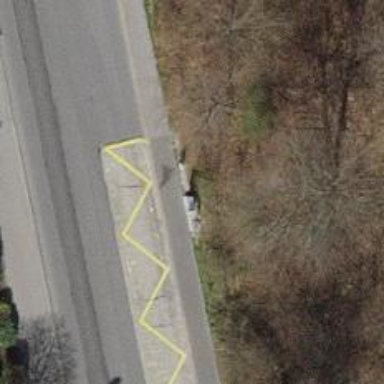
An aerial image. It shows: Bus stop with platform for public transport.